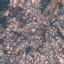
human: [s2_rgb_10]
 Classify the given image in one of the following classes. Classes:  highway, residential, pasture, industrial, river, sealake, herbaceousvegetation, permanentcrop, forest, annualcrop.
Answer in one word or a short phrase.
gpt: Residential